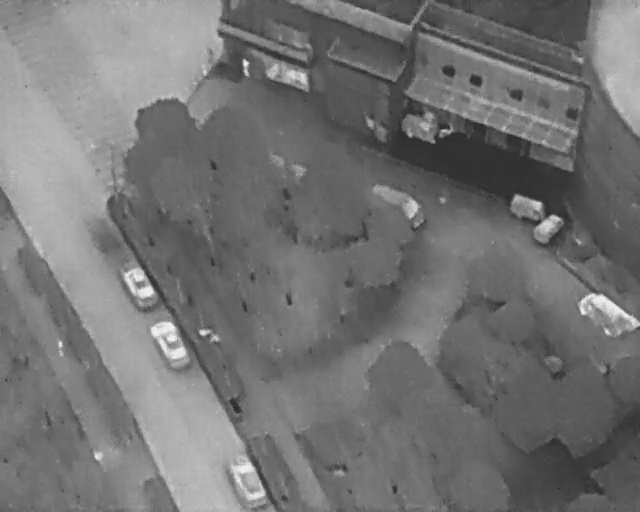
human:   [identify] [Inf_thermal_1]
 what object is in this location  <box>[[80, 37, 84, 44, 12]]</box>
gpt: <ref>1 medium car at the right</ref>